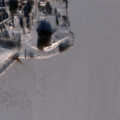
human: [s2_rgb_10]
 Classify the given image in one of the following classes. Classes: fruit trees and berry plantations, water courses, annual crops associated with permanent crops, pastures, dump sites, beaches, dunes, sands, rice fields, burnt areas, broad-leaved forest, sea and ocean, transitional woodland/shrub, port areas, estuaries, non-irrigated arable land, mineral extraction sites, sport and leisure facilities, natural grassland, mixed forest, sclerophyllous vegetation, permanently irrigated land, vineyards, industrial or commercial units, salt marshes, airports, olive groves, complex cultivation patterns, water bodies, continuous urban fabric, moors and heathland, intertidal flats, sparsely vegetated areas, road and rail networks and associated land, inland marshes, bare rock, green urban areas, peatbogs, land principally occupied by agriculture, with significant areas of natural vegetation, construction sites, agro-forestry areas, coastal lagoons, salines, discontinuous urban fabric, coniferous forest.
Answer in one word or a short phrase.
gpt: discontinuous urban fabric, industrial or commercial units, mixed forest, water bodies